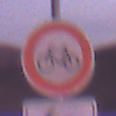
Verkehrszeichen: VerbotRadverkehr
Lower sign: RichtungsangabeDurchPfeile2
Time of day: Dawn
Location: Outdoor (Nature)
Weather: PartlyCloudy
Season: NotSpecified
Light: Natural